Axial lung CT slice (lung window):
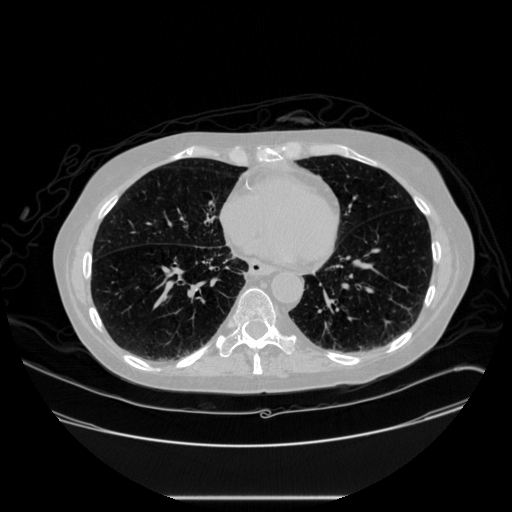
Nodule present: no